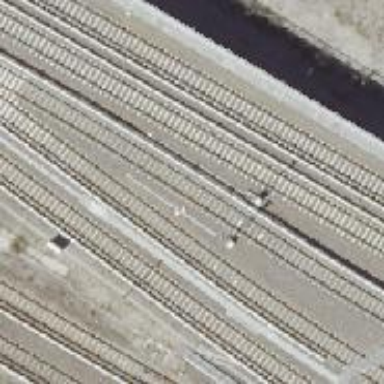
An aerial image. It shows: Railway signal.